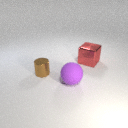
small brown metal cylinder in front of large red metal cube